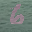
Label: 6